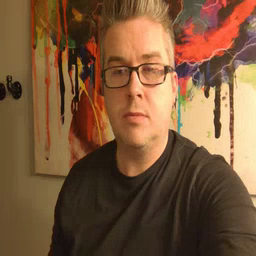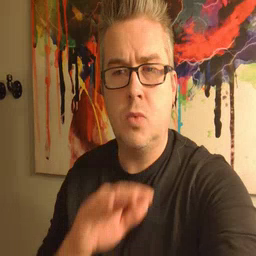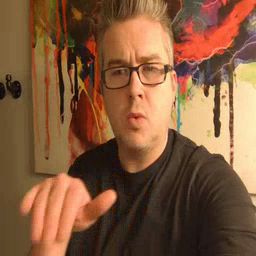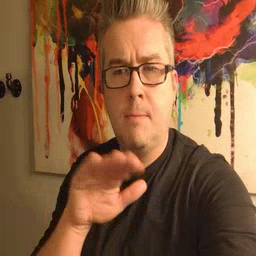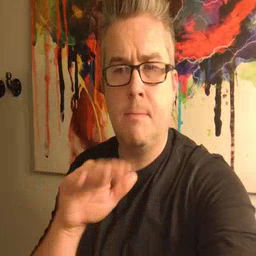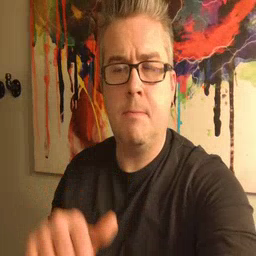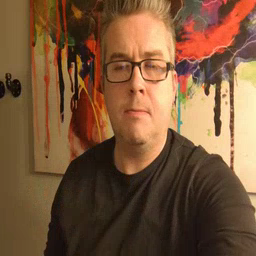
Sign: pool